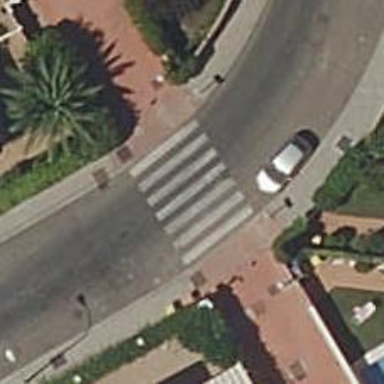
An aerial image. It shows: Uncontrolled zebra crossing on the road.